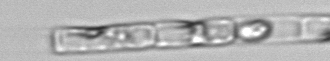
Label: Guinardia_delicatula_TAG_internal_parasite